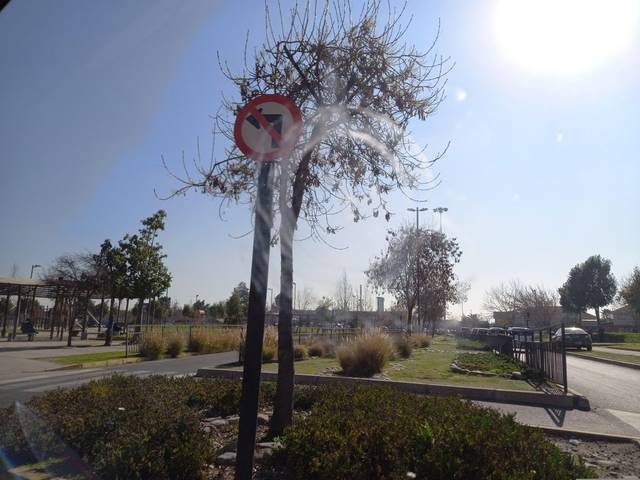
Region: Chile
Coordinates: -33.596, -70.589